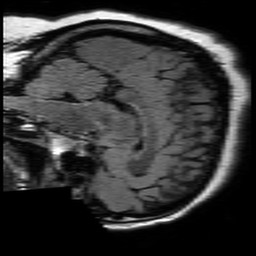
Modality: FLAIR
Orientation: sagittal
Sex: female
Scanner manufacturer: philips
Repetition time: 11 s
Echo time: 0.125 s